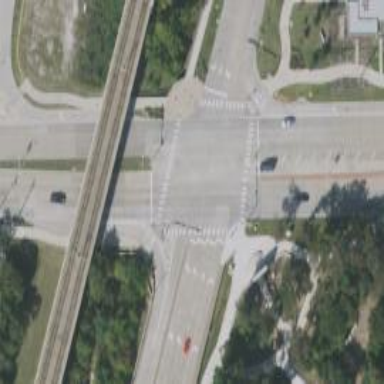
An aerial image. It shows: Tertiary road with separate sidewalks.